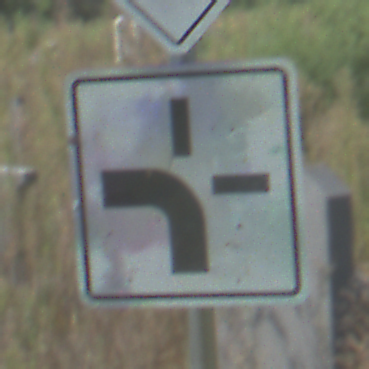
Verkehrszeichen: VerlaufVorfahrtsstrasse1
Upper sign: Vorfahrtsstrasse
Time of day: Midday
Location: Outdoor (Special)
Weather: PartlyCloudy
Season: NotSpecified
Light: Natural